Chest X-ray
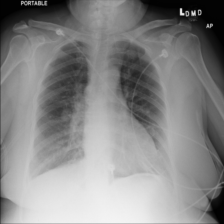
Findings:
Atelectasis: negative
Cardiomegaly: negative
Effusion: negative
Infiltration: positive
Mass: negative
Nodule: negative
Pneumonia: negative
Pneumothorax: negative
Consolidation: negative
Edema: negative
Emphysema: negative
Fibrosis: negative
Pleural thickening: negative
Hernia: negative